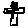
Label: fish